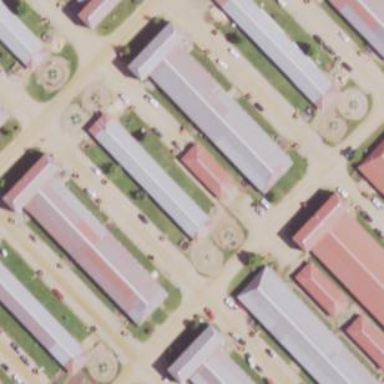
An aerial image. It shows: Stable.